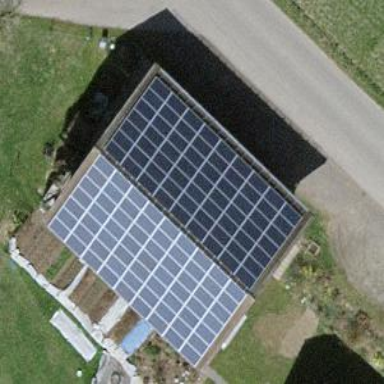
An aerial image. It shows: Solar power generator.